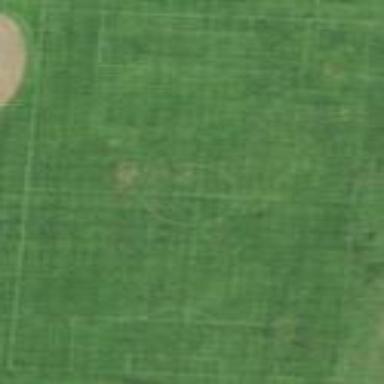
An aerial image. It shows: Soccer pitch designated for leisure and sports activities.